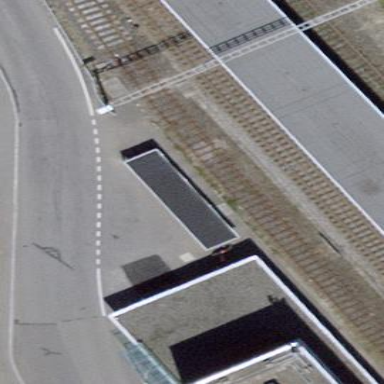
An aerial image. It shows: Bicycle parking facility located on the roof of building.